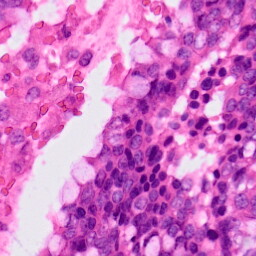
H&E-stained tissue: Lung